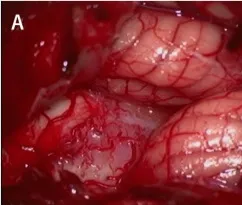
Intraoperative findings and postoperative images of the representative case. The lesion was pinkish and was surrounded by engorged tortuous vessels (A).
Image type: medical_photograph (other_medical_photograph)